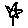
Label: flower